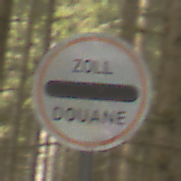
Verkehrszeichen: Zollstelle
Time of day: MorningAfternoon
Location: Outdoor (Nature)
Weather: Overcast
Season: Winter
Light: Natural